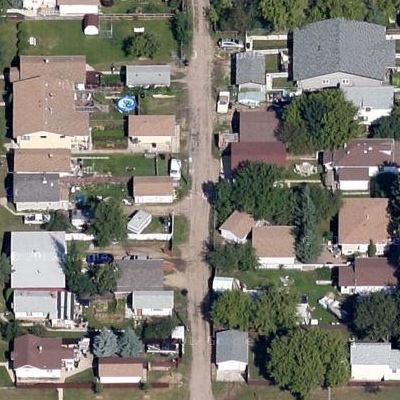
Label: fResident